Question: I tried to use a custom image for a JButton, and it works well except for the fact that there is a white box around it. I am not sure how to fix this, and would like some help. (I create the button using new ImageButton("Quit", "src/button.png", 128, 64). The button is not resizable, and the image file is 256X128)
Button Class:
'''
public class ImageButton extends JButton {
Image image;
ImageObserver imageObserver;
public ImageButton(String text, String filename, int width, int height) {
super(text, new ImageIcon(filename));
setSize(width, height);
setHorizontalTextPosition(JButton.CENTER);
setVerticalTextPosition(JButton.CENTER);
}
}
'''
Picture using getInsets override:

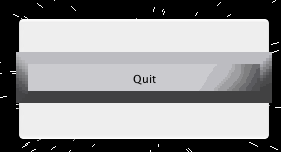
Answer: Ok, Andrew helped me on this one. He pointed me to <URL> link, and it turns out I just have to disable the border and the content area. Thanks Andrew!
More info if you don't want to follow the link:
The main thing you should get out of this is that the border should be null like so: 'button.setBorderPainted(false); button.setBorder(null);' and you should also set the content area to not be drawn: 'button.setContentAreaFilled(false);' That's the main points for making your own custom button!